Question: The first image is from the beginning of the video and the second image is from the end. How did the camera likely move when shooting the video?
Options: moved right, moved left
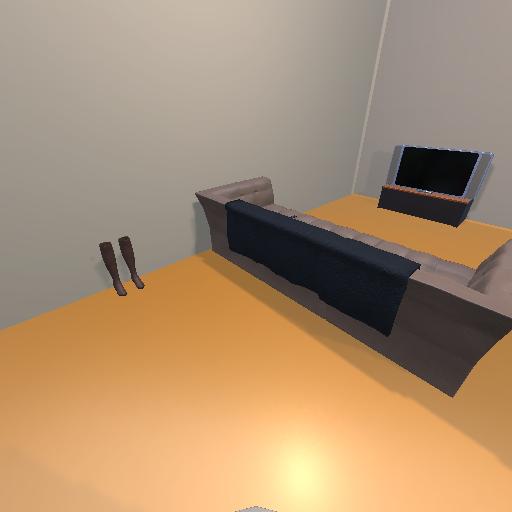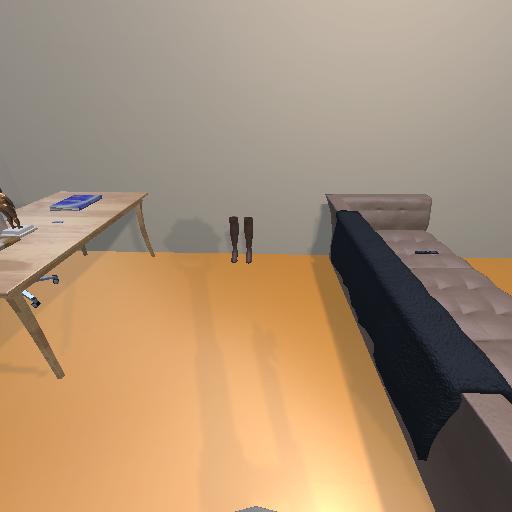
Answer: moved right